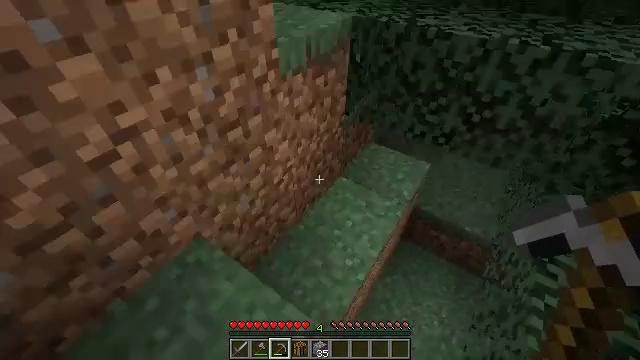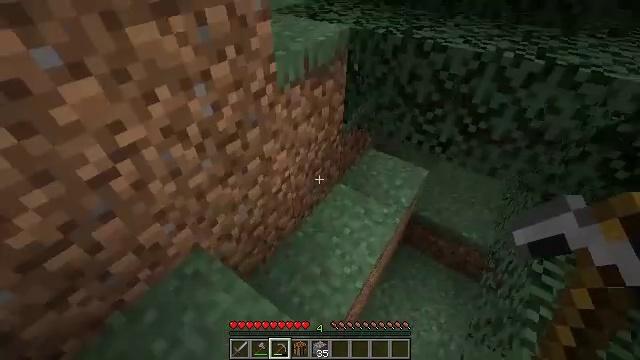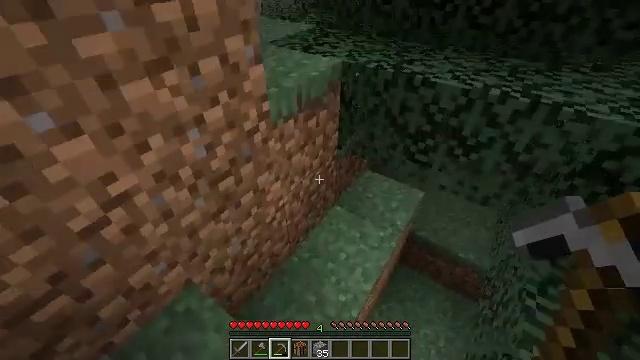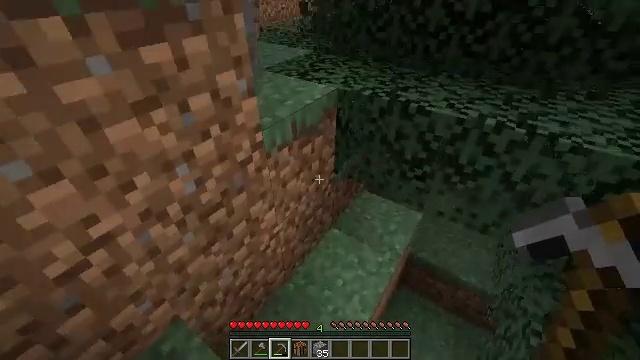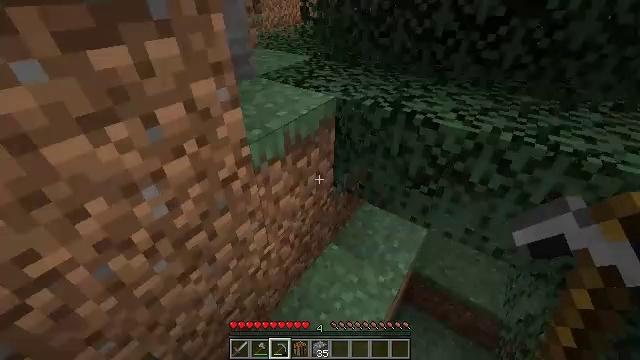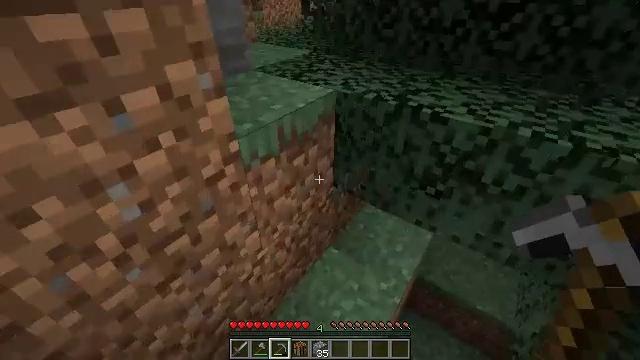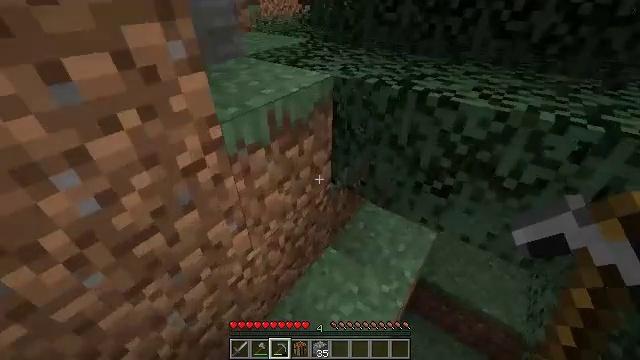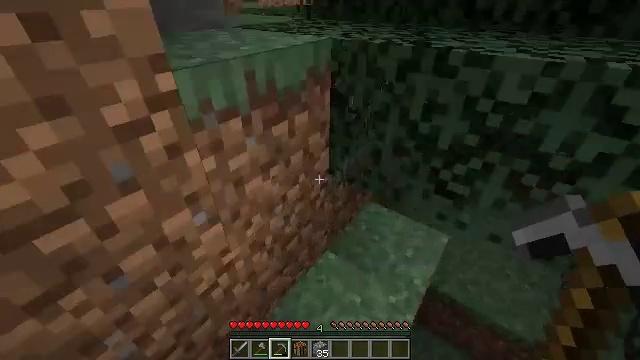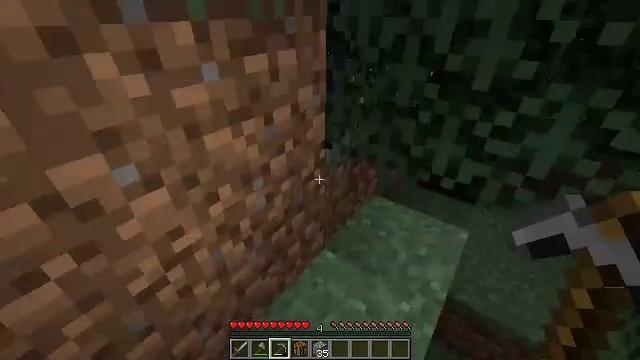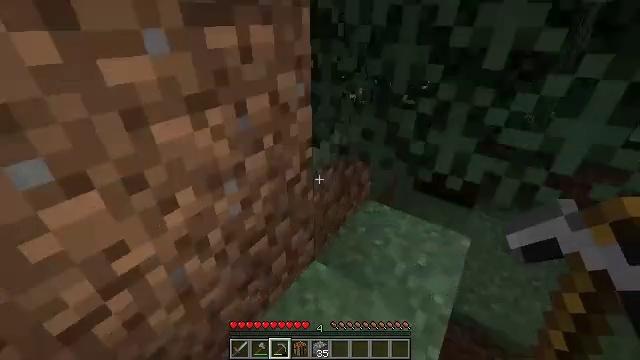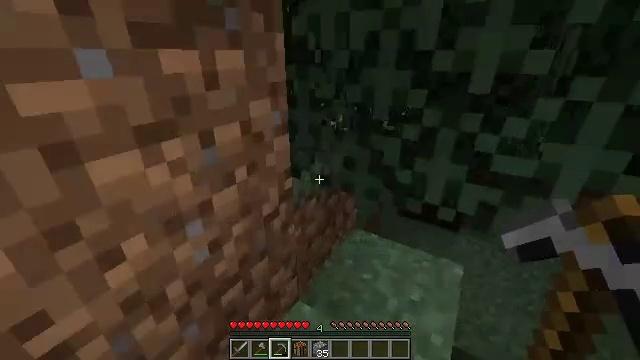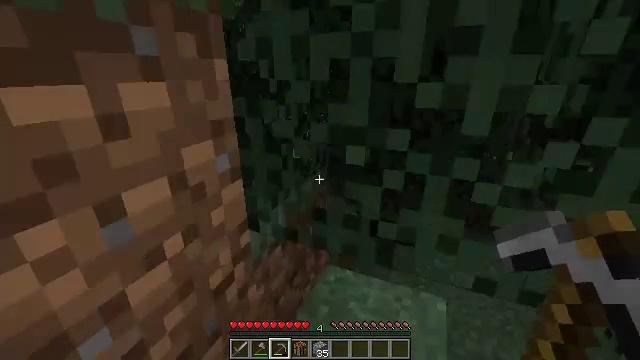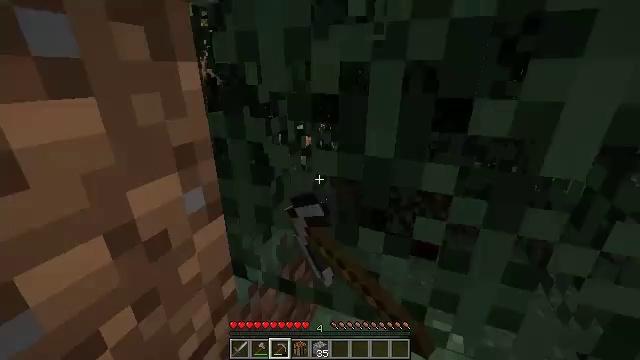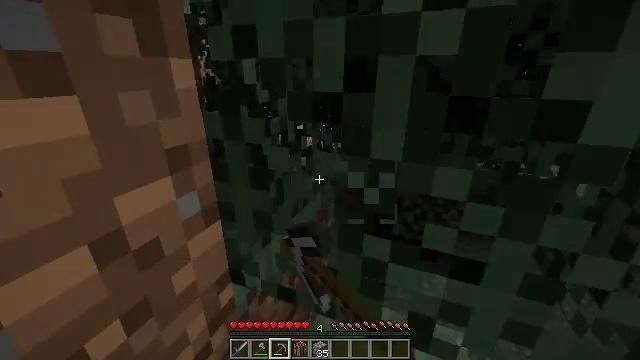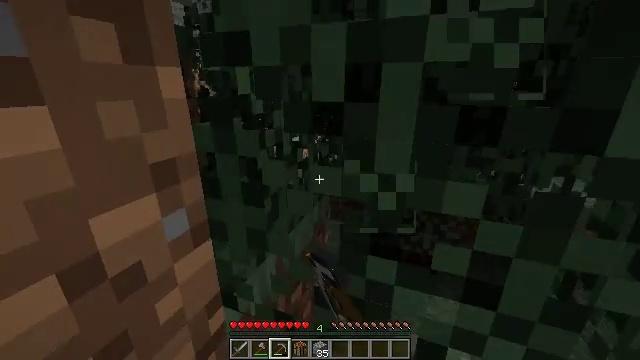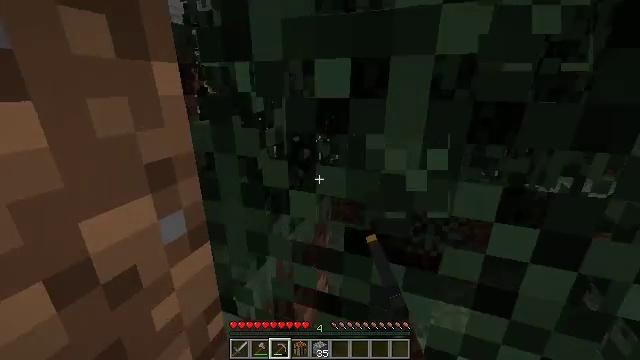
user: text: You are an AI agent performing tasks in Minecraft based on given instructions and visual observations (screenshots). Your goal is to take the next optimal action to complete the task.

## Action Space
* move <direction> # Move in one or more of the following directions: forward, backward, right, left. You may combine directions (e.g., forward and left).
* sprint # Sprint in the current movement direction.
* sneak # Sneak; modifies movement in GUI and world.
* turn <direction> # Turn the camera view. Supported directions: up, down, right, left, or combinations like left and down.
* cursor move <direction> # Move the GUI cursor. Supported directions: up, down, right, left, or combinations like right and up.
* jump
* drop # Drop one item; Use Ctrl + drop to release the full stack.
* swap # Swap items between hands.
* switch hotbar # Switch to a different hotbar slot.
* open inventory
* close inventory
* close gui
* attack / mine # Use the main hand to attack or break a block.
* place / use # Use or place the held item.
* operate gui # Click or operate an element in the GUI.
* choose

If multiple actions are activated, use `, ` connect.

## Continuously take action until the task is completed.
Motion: motion action
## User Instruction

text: Destroy the spruce leaves to get sticks and saplings.
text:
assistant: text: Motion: move forward, jump
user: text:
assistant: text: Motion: move forward, turn up, jump
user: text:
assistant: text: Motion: move forward, turn up, jump
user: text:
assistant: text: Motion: move forward, turn left and up
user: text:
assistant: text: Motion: move forward
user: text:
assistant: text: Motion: move forward
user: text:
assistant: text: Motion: move forward, turn up
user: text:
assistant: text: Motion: move forward, turn up
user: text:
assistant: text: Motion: move forward, turn right and up
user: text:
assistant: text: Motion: move forward, turn right and up
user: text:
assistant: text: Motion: move forward, turn right and up, attack / mine
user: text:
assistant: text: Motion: attack / mine
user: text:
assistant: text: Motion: attack / mine
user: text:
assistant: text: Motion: turn right and up, attack / mine
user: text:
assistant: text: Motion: attack / mine
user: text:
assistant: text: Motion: attack / mine
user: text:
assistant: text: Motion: attack / mine
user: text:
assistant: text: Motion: move forward, attack / mine
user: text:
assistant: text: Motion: move forward, attack / mine
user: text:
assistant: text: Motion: move forward, attack / mine
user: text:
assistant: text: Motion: move forward, turn left and up, attack / mine
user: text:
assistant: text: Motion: move forward, turn left and up, attack / mine
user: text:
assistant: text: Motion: move forward, turn left and up, attack / mine
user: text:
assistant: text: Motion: move forward, turn left and up, attack / mine
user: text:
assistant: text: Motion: turn left, attack / mine
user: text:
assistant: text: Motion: turn left, attack / mine
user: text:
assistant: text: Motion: attack / mine
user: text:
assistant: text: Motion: turn left, attack / mine
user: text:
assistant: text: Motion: turn left, attack / mine
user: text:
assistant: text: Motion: move forward, turn left, attack / mine